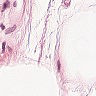
Metastatic tissue present: no